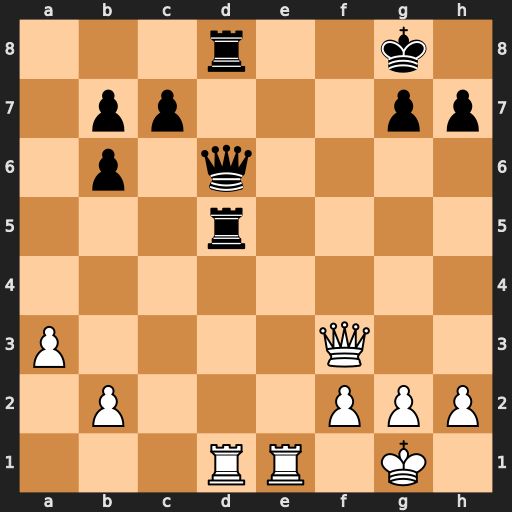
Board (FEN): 3r2k1/1pp3pp/1p1q4/3r4/8/P4Q2/1P3PPP/3RR1K1
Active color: w
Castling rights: -
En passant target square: -
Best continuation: Rxd5 Qxd5 Re8+ Rxe8 Qxd5+